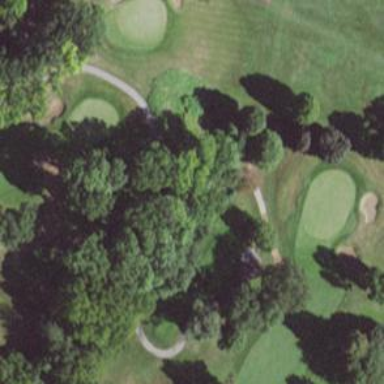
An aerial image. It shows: Path used for both walking and golf.